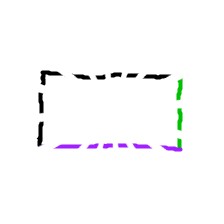
Shape: rectangle